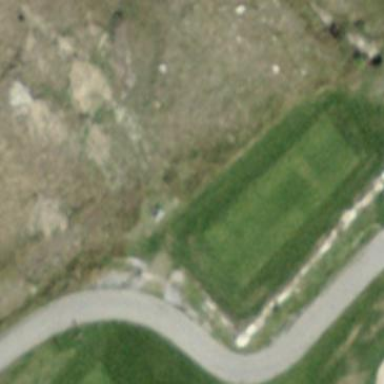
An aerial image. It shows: Grassy area designated as golf tee.